You are looking at the short-time Fourier spectrogram of a rotating shaft's vibration signal. Classify the rotor condition as one of: normal, misalignment, unbalance, looseness.
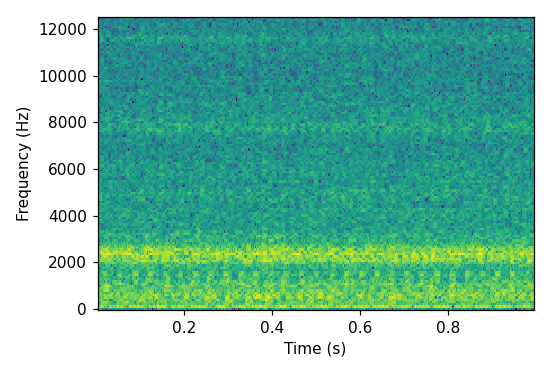
Answer: looseness